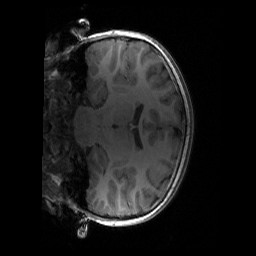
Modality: T1w
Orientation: coronal
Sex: female
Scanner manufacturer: siemens
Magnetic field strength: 3 T
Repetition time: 1.9 s
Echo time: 0.00243 s